Question: So i have a table named employee that contains a foreign key from the same table 'Employee'

I want to select 'employee.name' and the 'reportsTo's.name', the question is,
how i get the reportsTo's name if the foreign key is from the same table ?
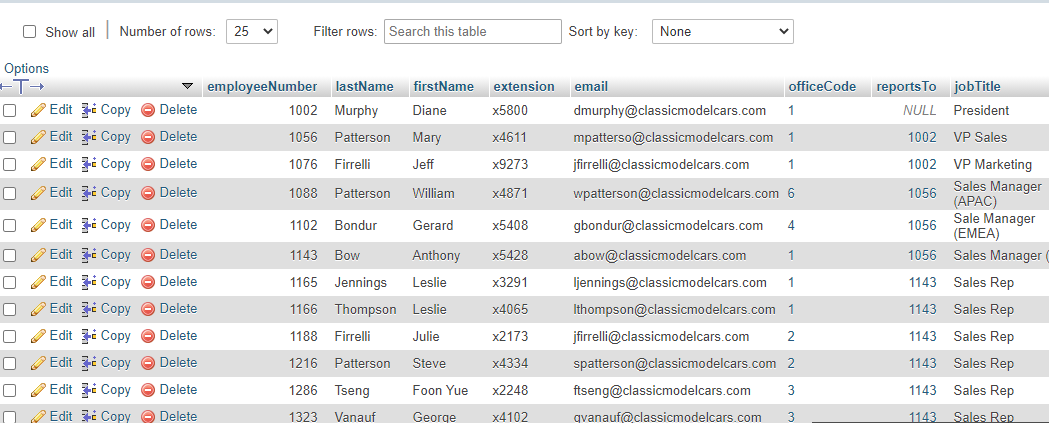
Answer: You need 2 table copies:
'''
SELECT t1.firstName, t1.lastName, t2.firstName, t2.lastName
FROM employee t1
LEFT JOIN employee t2 ON t1.reportsTo = t2.employeeNumber
'''